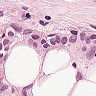
Metastatic tissue present: yes